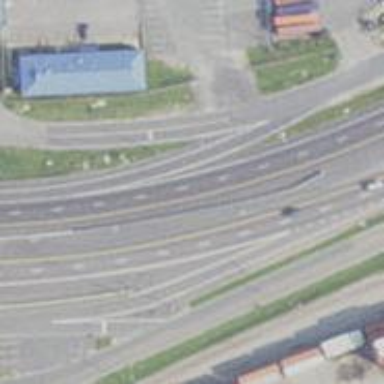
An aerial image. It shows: Asphalt motorway link.